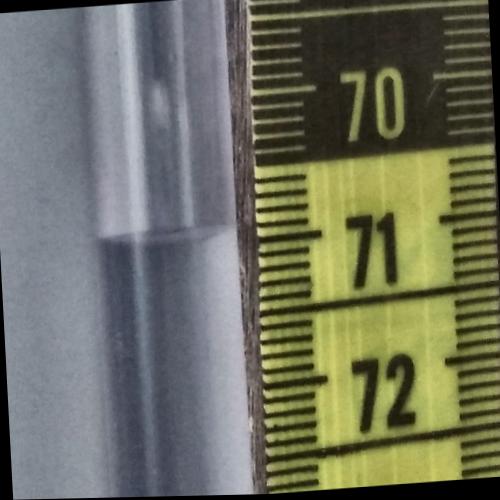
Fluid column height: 70.9 cm